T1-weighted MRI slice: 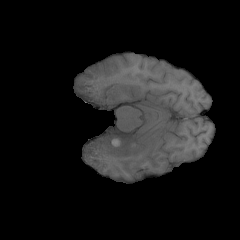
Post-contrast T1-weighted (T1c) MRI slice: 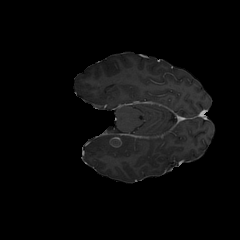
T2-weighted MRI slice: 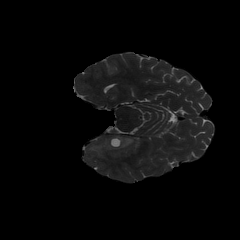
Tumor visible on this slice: yes